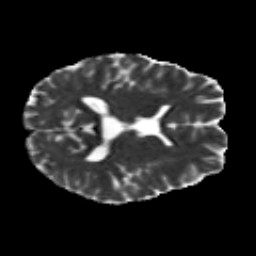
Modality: MD
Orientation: axial
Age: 25
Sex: male
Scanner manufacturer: siemens
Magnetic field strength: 3 T
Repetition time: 8.8 s
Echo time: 0.085 s